Field crop: maize
Growth stage: 2
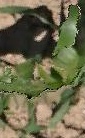
Species: maize